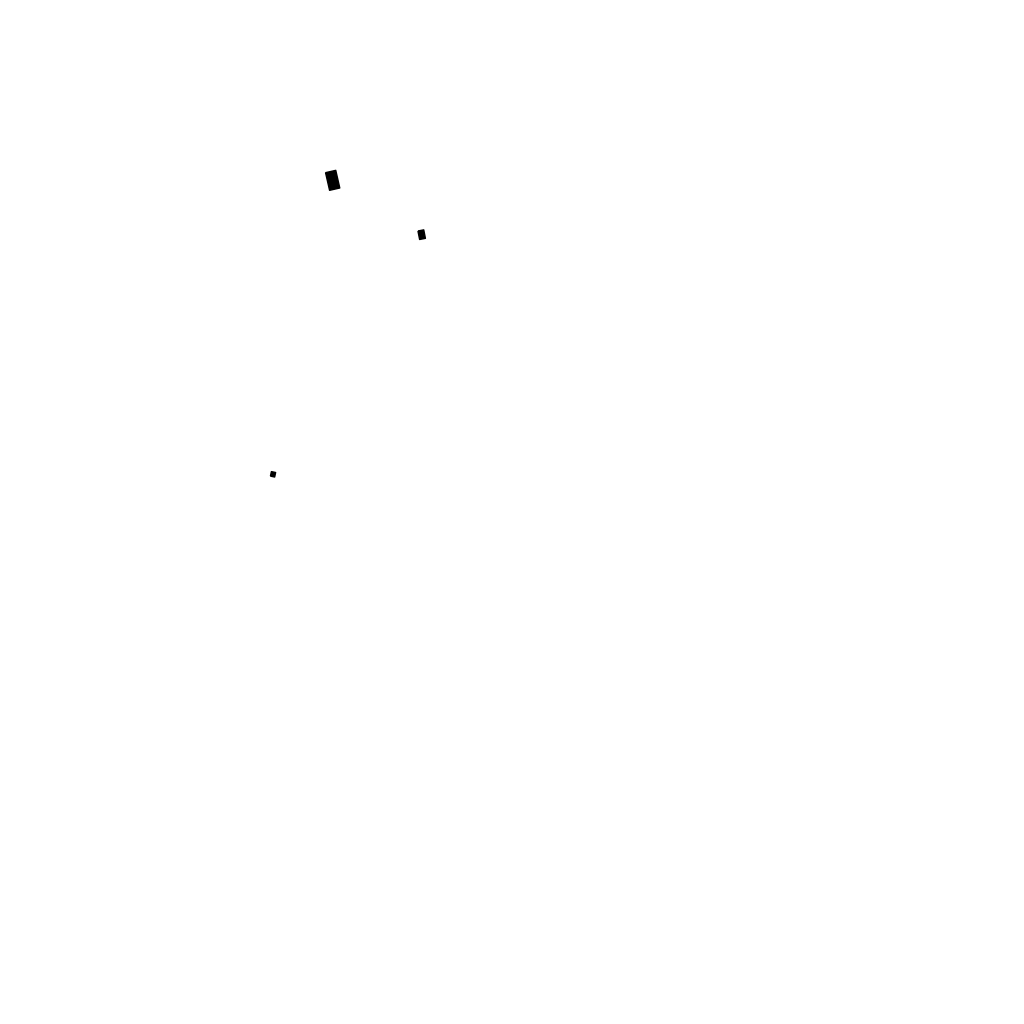
Tags: overhead vector_map, recreation, special, individual_rise, density_2, Building, 1.0 km²